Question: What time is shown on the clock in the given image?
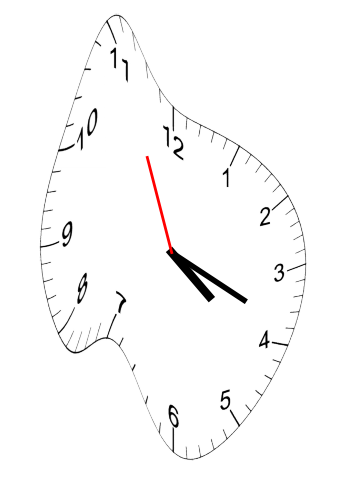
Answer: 04:18:56